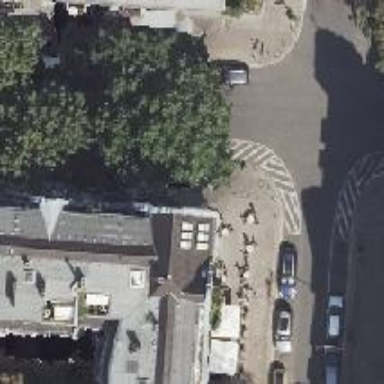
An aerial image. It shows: Café.